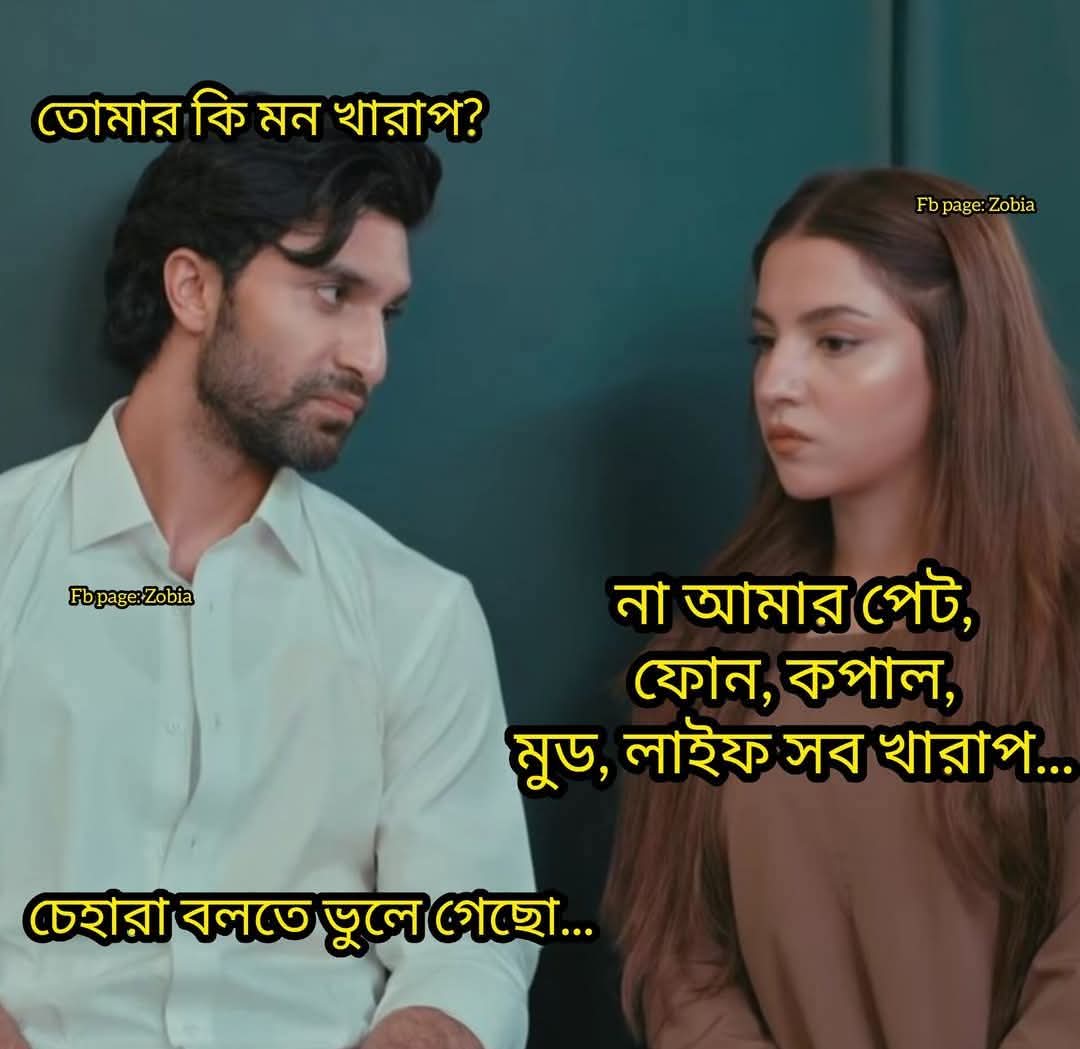
Text: তোমার কি মন খারাপ? না আমার পেট, ফোন, কপাল, মুড, লাইফ সব খারাপ...
চেহারা বলতে ভুলে গেছো...
Label: Hate
Hate category: Personal Offence
Targeted group: Individual